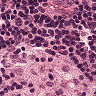
Metastatic tissue present: no